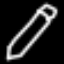
Label: pencil